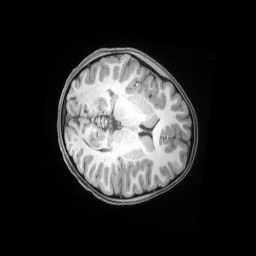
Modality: T1w
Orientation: axial
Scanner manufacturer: siemens
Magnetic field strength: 3 T
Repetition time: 2.53 s
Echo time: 0.00169 s